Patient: sex F, age 76
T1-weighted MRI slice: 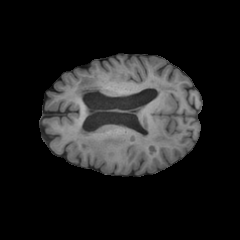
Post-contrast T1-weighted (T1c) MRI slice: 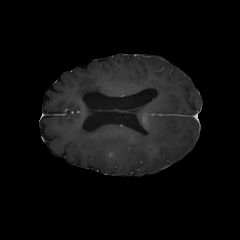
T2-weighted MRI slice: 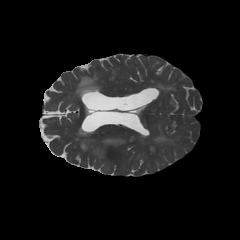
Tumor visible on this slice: yes
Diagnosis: Glioblastoma, IDH-wildtype
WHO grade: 4